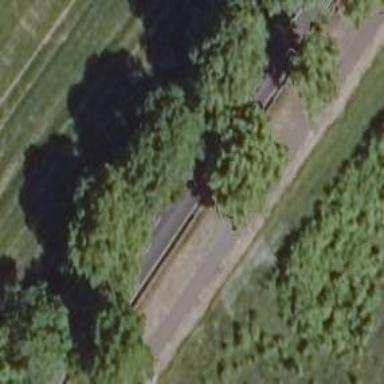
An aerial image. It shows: Deciduous broadleaved tree.